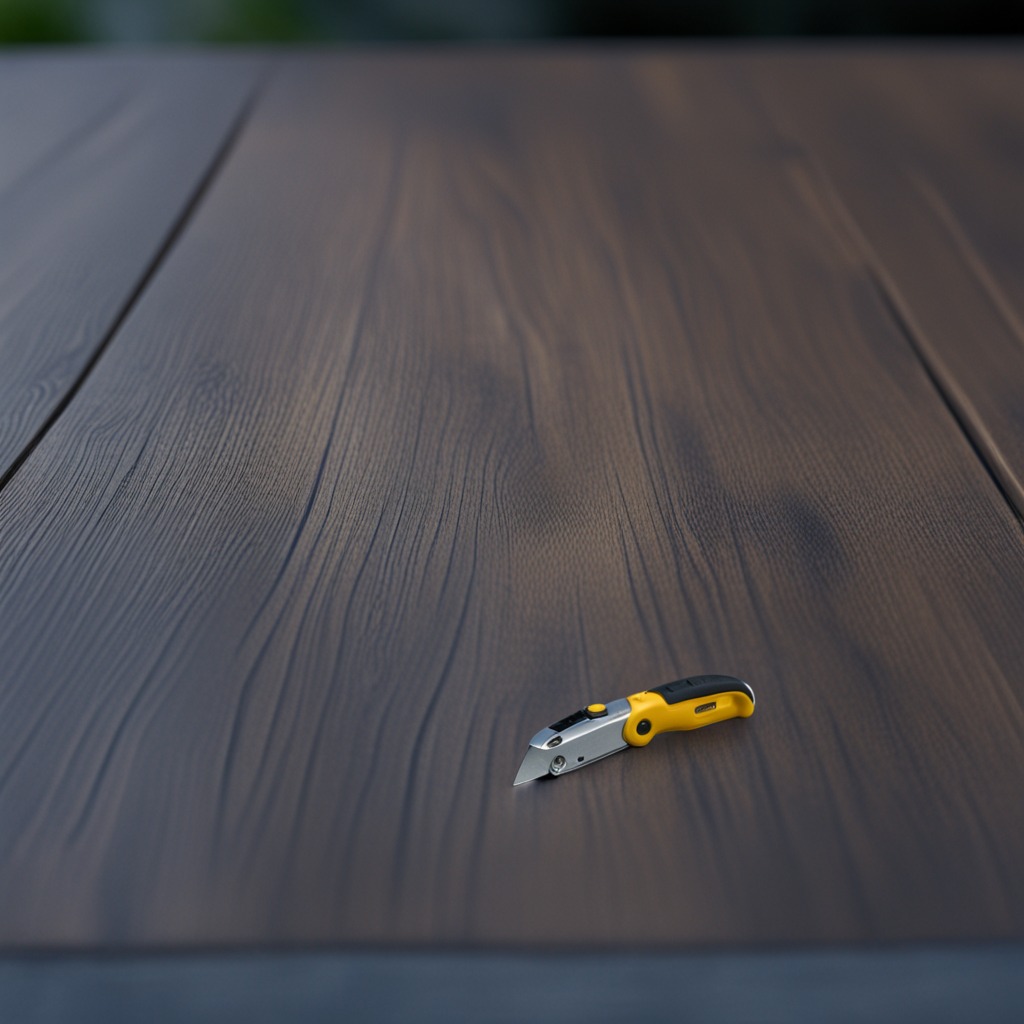
A utility knife is lying on the old table.